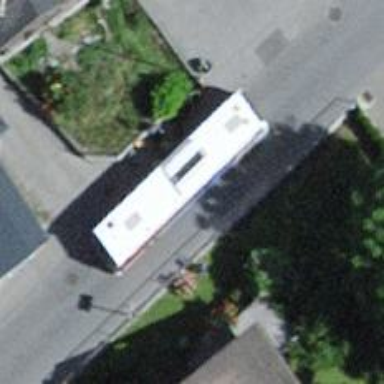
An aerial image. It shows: Bus stop with platform for public transport.